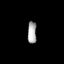
Tissue: prostate
Cell type: T cells
Senescence score: 0.8601
Nuclear area (px): 191
Mean DAPI intensity: 168.545